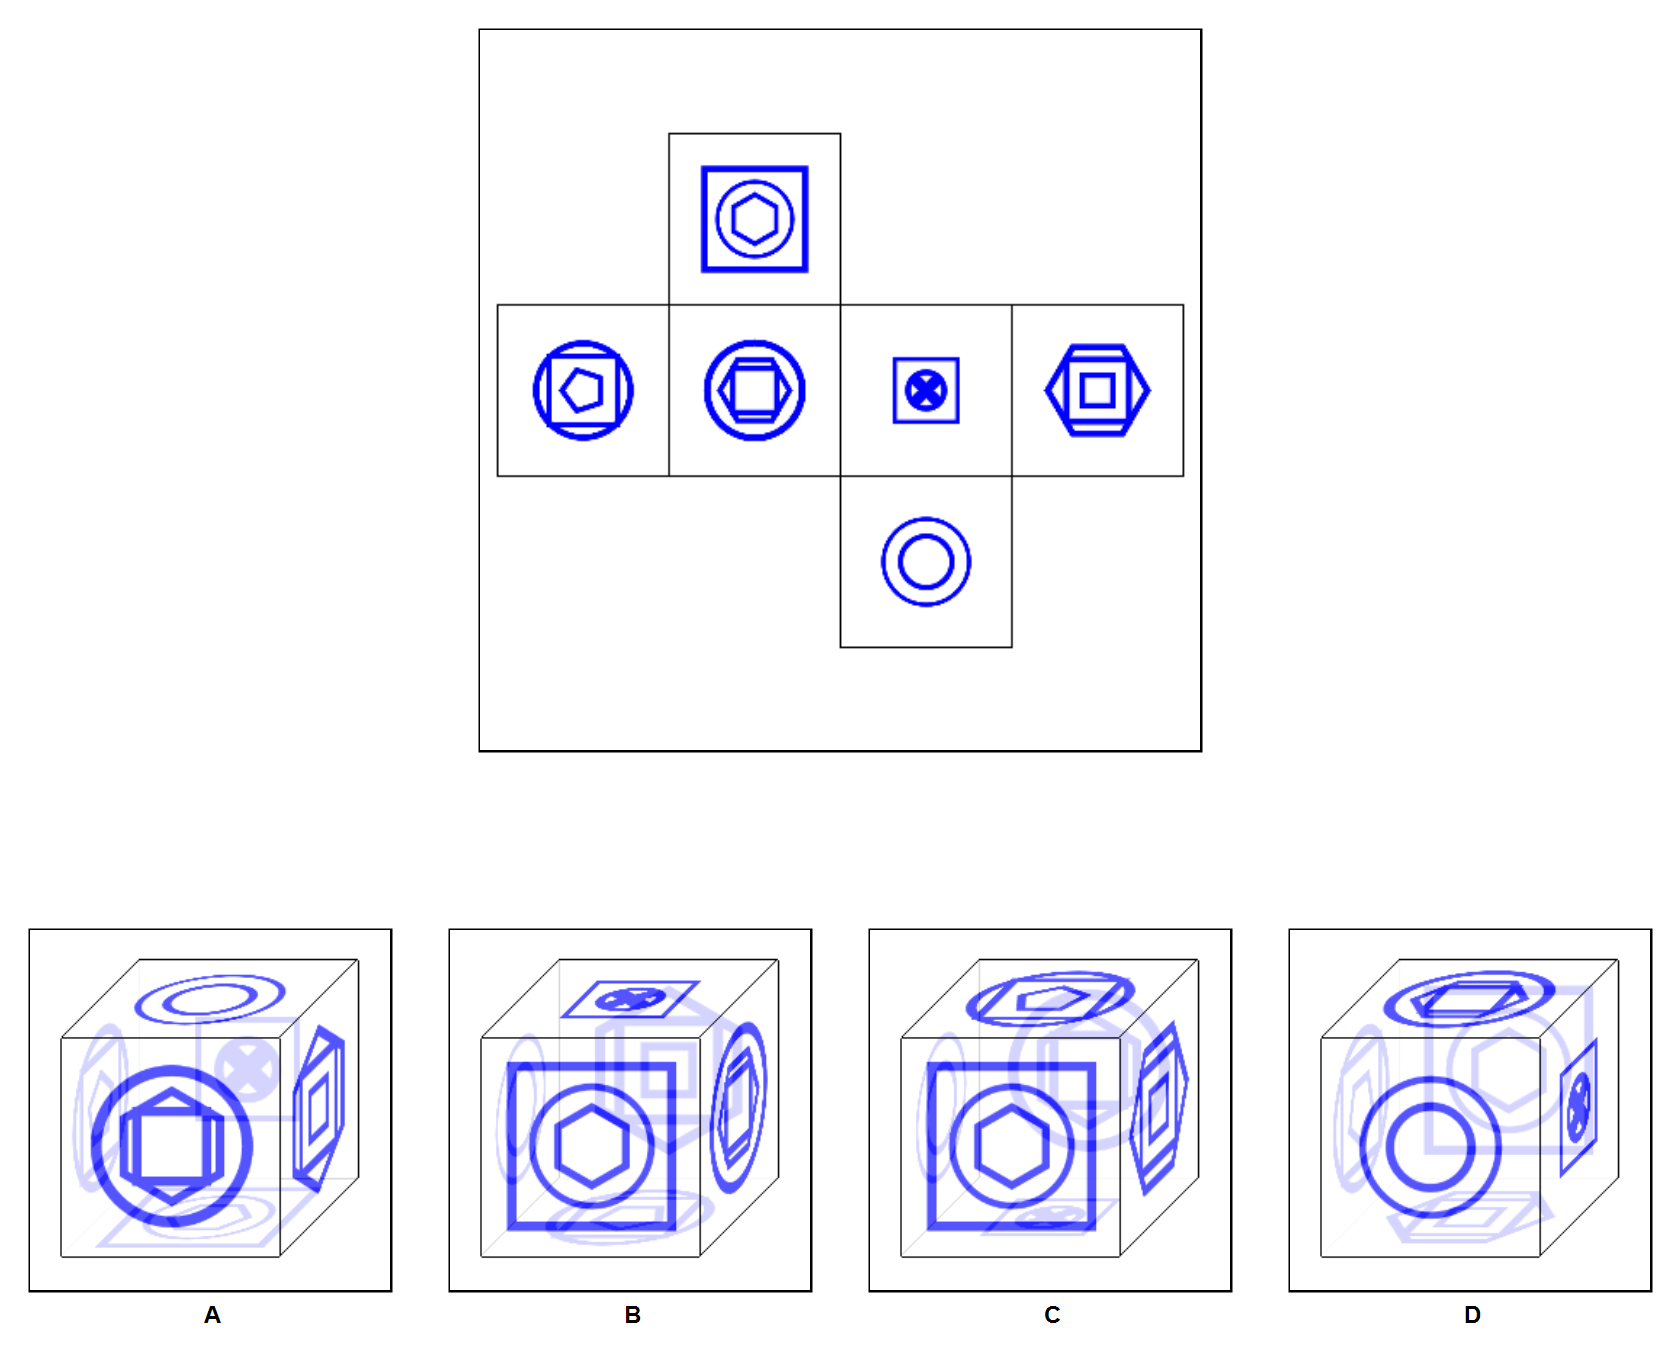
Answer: D